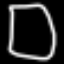
Label: square